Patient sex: M
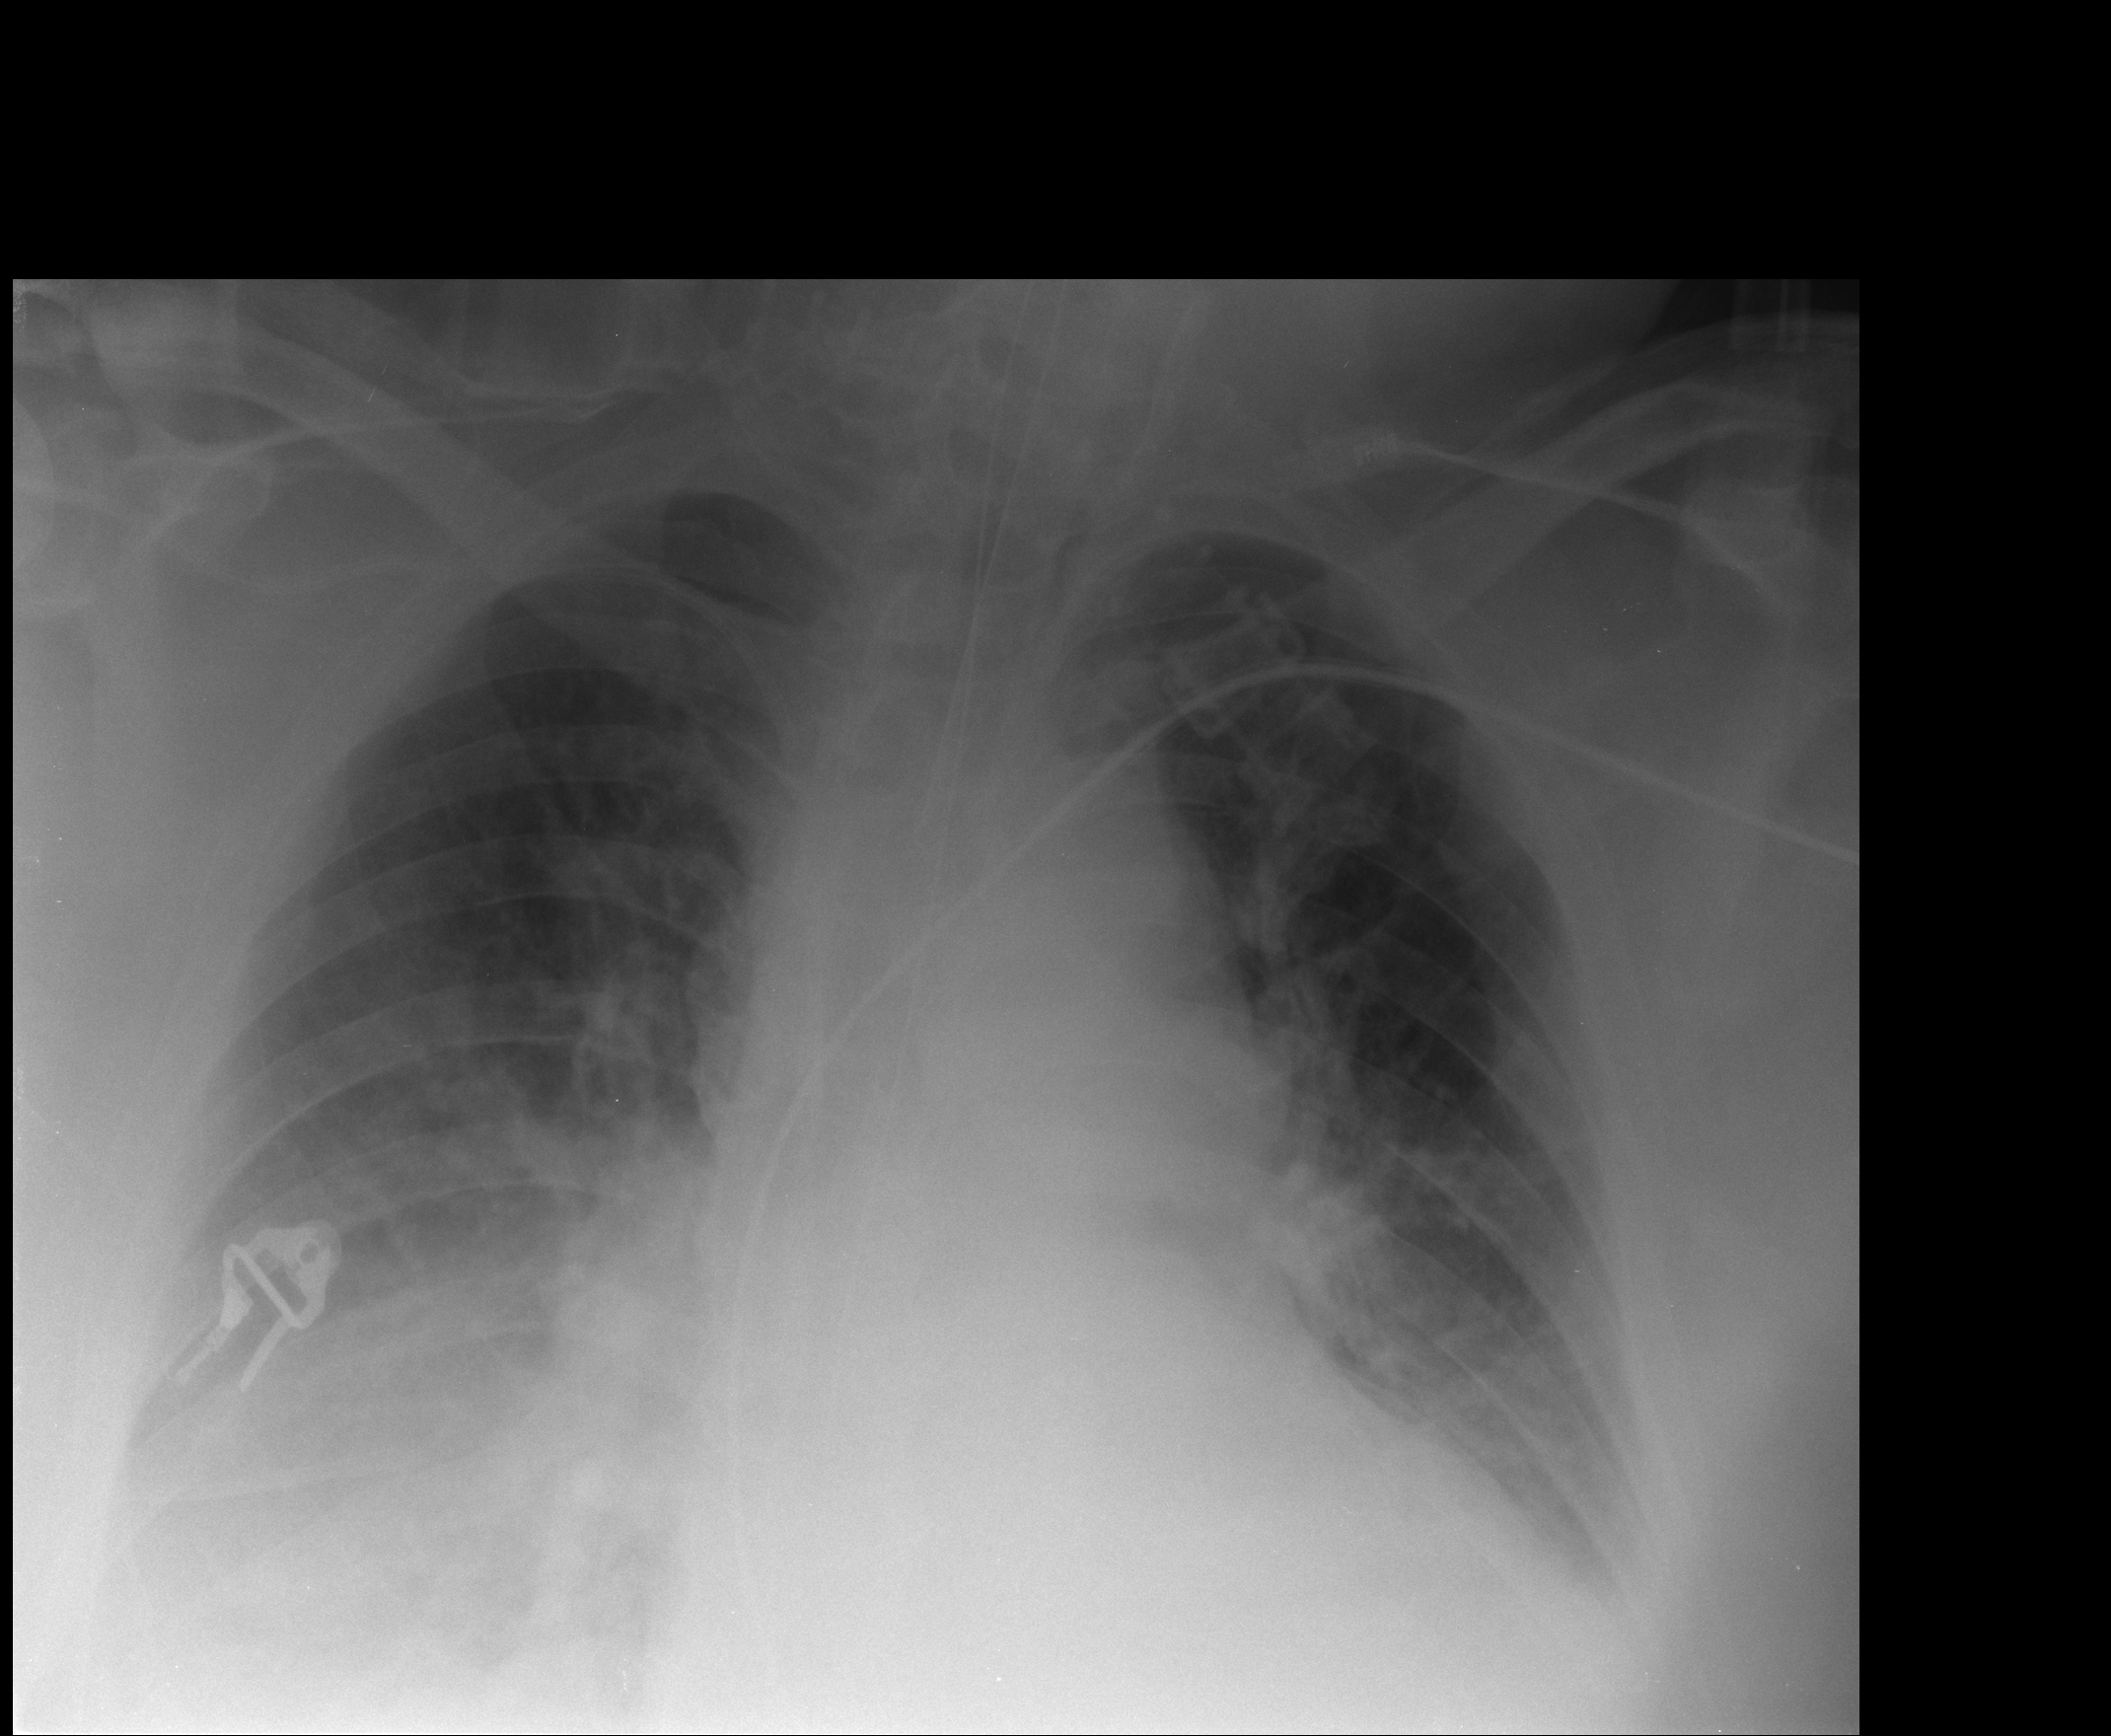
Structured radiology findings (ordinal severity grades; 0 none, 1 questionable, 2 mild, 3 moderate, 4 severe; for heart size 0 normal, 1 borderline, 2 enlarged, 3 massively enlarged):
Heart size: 2
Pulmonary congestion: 2
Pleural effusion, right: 3
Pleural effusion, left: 2
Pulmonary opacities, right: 0
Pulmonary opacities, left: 0
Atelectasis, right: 3
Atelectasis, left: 2